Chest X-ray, PA view. Patient: 69 years old, sex M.
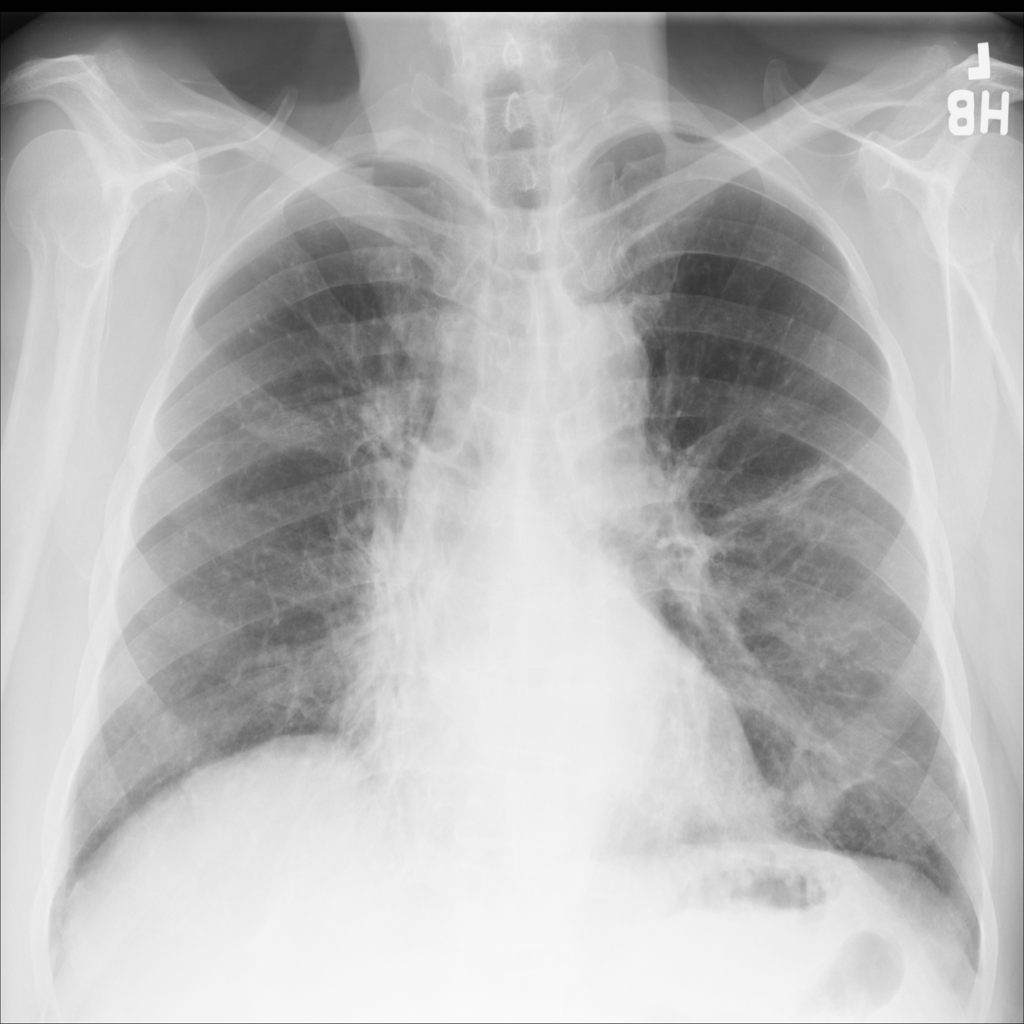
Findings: Fibrosis, Infiltration, Nodule